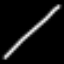
Label: line